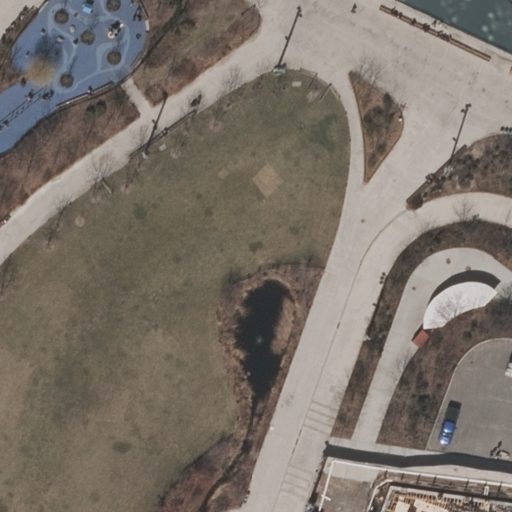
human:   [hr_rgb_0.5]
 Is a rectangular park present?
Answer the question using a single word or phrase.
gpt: yes

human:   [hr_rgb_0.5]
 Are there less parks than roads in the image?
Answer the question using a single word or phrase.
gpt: yes

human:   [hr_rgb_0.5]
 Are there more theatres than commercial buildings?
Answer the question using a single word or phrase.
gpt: yes

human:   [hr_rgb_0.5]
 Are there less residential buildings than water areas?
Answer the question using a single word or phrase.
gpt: no

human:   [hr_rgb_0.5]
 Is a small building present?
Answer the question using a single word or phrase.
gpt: yes

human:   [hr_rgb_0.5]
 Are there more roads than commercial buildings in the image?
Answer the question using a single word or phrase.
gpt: yes

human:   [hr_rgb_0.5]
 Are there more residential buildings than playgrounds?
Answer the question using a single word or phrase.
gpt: no

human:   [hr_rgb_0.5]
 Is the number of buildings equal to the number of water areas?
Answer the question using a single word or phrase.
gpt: yes

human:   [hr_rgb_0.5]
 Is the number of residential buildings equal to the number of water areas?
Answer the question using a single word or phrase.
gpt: yes

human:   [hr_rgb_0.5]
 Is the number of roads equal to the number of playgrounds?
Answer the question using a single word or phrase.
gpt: no

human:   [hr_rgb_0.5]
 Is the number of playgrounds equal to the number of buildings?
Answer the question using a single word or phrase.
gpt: yes

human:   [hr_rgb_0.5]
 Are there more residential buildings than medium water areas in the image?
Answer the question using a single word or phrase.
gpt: no

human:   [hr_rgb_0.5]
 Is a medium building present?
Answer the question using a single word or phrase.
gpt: no

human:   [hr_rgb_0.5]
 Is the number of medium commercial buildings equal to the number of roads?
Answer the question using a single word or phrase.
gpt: no

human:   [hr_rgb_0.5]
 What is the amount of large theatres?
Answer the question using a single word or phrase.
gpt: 0

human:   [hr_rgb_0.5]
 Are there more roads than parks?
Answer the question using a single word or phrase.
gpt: yes

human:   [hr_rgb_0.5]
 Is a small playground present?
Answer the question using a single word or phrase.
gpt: yes

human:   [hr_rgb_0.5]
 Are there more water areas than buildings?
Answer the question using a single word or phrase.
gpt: no

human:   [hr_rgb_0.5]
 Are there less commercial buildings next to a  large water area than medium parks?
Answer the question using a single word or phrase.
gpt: no

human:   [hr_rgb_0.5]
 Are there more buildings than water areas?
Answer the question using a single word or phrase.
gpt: no

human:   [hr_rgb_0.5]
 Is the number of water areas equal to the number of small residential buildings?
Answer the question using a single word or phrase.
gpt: yes

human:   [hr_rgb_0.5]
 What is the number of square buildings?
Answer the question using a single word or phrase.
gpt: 0

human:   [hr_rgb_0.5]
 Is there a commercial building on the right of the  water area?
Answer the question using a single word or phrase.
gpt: no

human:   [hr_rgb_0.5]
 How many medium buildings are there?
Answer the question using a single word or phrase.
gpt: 0

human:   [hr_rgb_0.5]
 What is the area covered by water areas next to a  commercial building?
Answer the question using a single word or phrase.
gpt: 0m2

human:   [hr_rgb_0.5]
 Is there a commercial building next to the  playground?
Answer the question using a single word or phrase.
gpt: no

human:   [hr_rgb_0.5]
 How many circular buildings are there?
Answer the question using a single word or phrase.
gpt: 0

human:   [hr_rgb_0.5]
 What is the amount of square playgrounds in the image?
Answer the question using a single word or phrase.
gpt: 0

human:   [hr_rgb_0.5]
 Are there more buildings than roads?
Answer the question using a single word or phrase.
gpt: no

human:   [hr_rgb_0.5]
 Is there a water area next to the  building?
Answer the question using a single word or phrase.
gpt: yes

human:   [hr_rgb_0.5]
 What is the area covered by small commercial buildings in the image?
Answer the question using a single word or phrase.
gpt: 0m2

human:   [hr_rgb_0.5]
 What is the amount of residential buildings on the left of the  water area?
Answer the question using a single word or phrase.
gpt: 0

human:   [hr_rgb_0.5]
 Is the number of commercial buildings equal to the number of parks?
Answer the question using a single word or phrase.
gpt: no

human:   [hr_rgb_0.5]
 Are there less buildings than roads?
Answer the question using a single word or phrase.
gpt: yes

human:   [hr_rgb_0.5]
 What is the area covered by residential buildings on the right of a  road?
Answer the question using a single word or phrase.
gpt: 3m2

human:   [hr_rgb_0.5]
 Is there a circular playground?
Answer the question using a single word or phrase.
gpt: no